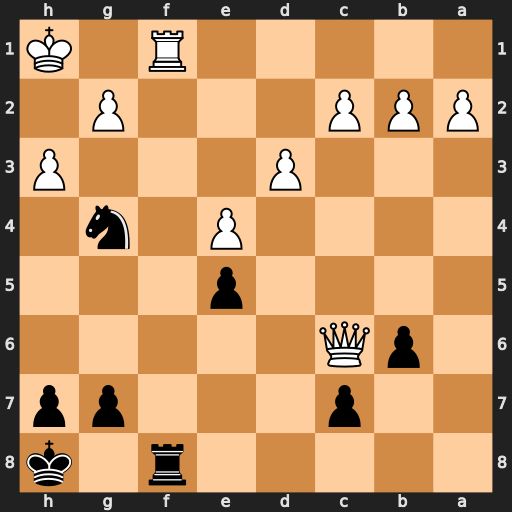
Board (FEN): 5r1k/2p3pp/1pQ5/4p3/4P1n1/3P3P/PPP3P1/5R1K
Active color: b
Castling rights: -
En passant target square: -
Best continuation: Rxf1#